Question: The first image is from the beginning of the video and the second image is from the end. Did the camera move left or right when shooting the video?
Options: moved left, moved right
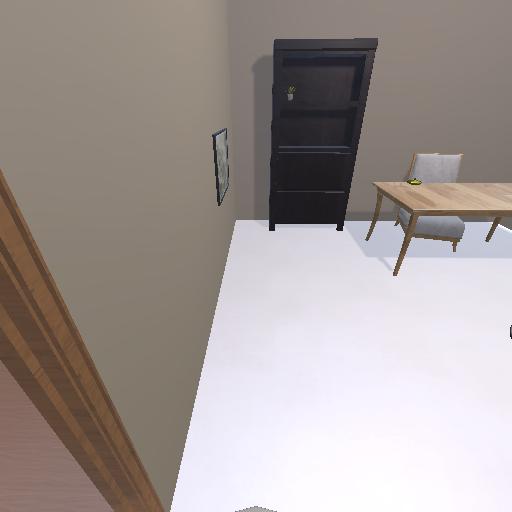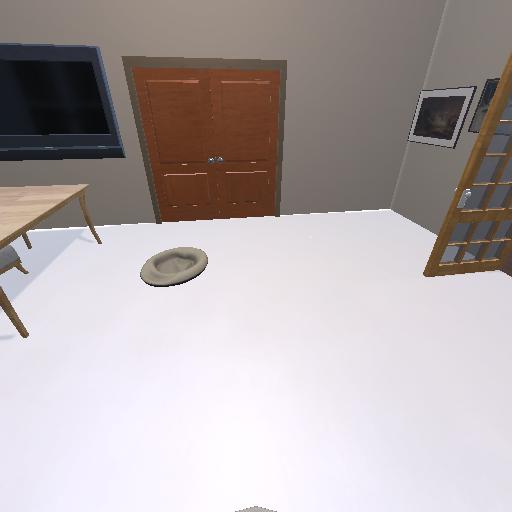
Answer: moved left